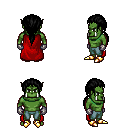
a pixel art fantasy rpg character, male body template, orc, green skin, red cape, teal pants, black ponytail hairstyle, metal gloves, gold boots, four views (front, back, left, right), 2x2 character sprite sheet, small pixel art, hard edges, no anti-aliasing